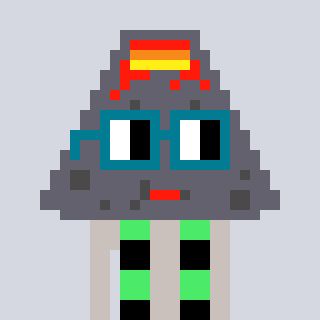
a pixel art character with square dark green glasses, a volcano-shaped head and a foggrey-colored body on a cool background